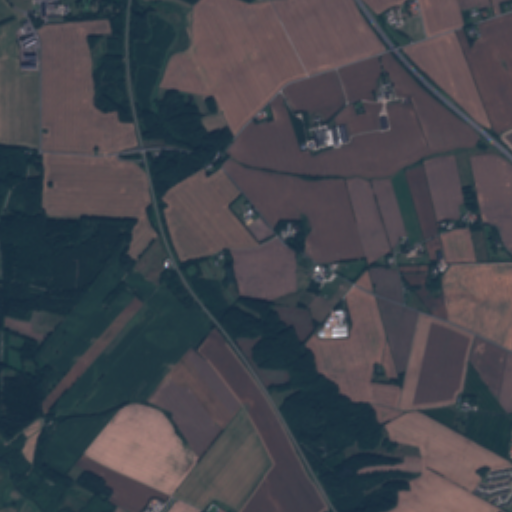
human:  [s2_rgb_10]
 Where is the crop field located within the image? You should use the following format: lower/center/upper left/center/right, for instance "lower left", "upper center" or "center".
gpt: The crop field is located in the upper right of the image.
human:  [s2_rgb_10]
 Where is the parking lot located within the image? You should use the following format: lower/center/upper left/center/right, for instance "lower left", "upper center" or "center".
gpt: The parking lot is located in the upper left of the image.
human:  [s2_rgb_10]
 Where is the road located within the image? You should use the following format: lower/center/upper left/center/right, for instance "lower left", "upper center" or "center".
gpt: There is no road in the image.